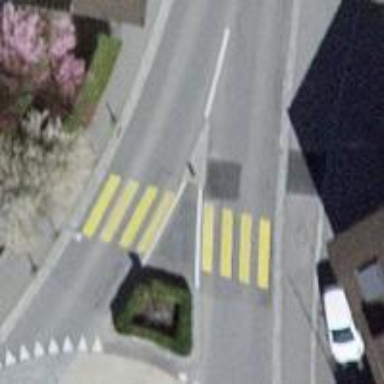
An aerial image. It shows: Marked crossing with visible markings.